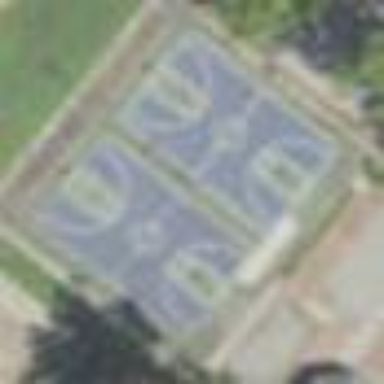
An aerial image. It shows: Basketball court in the leisure land pitch.